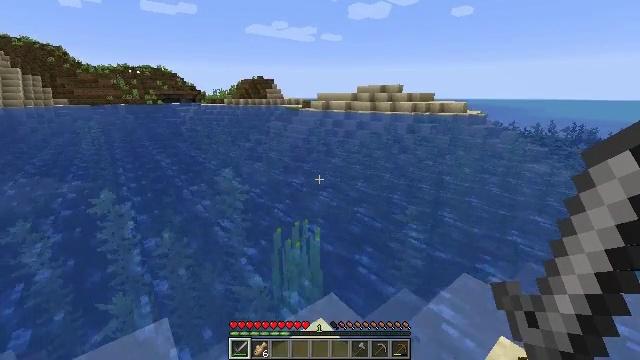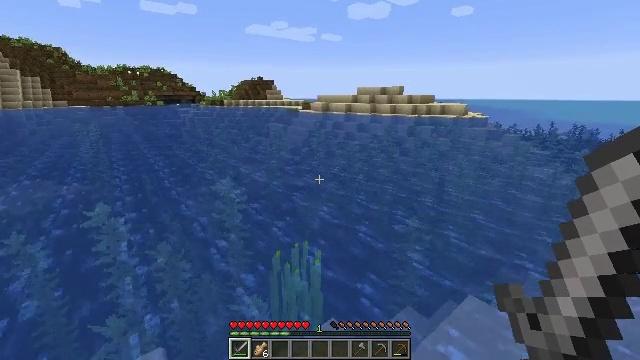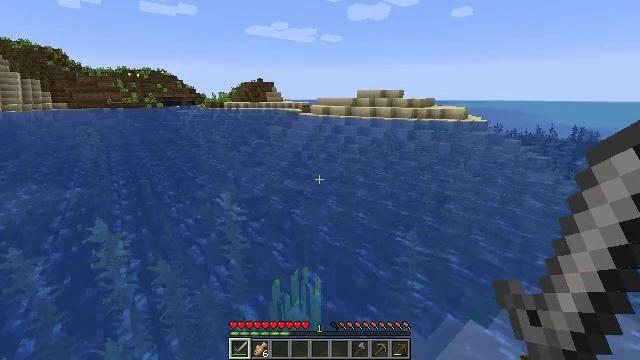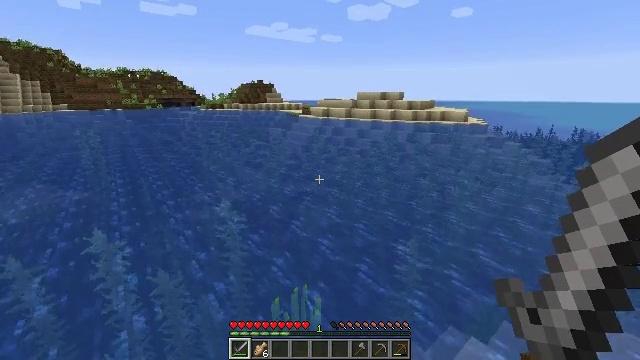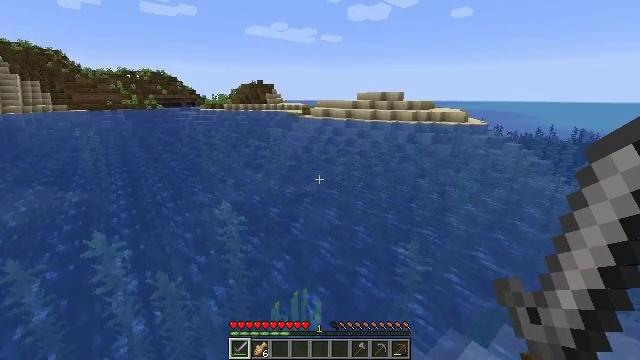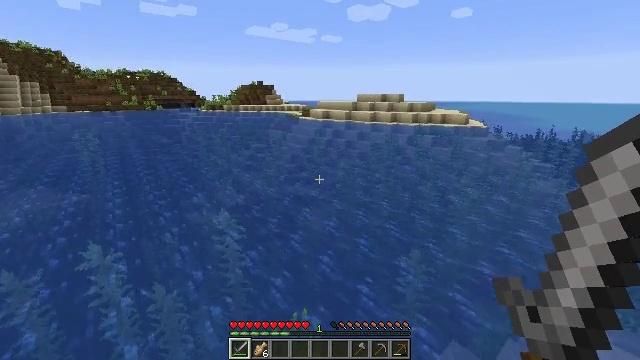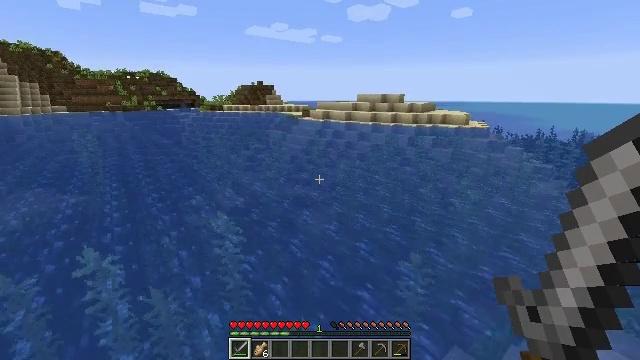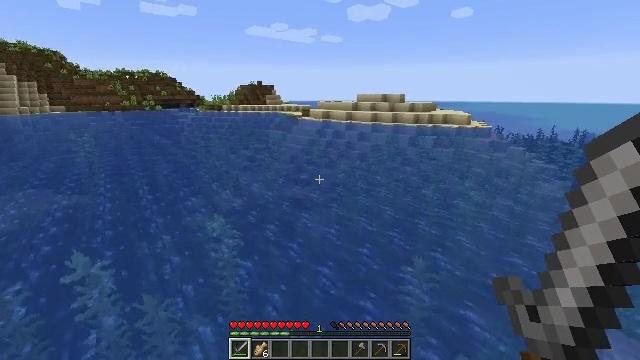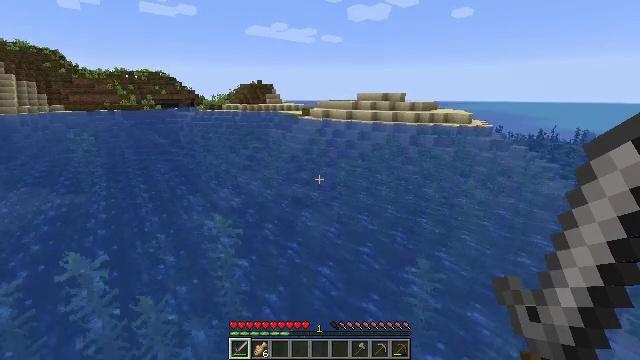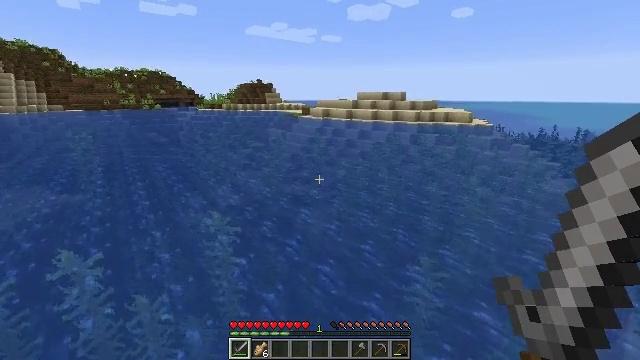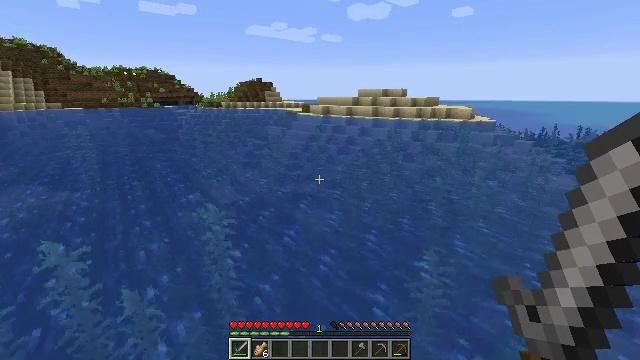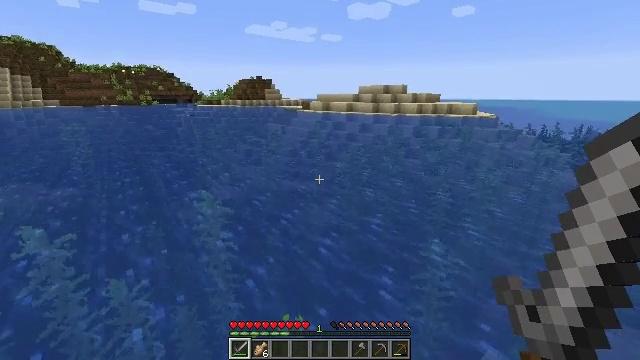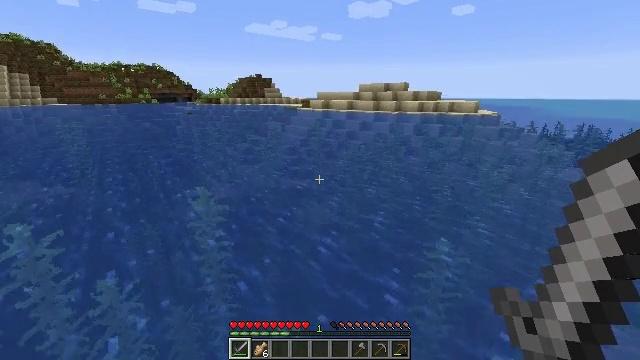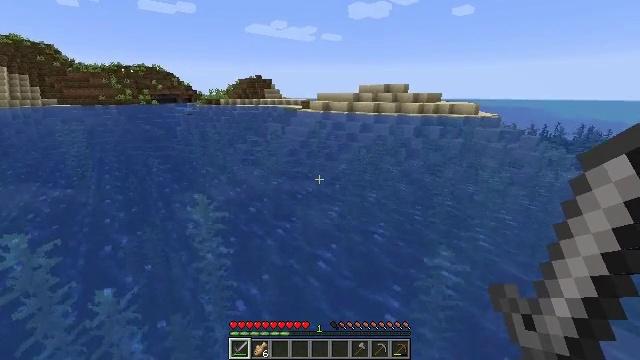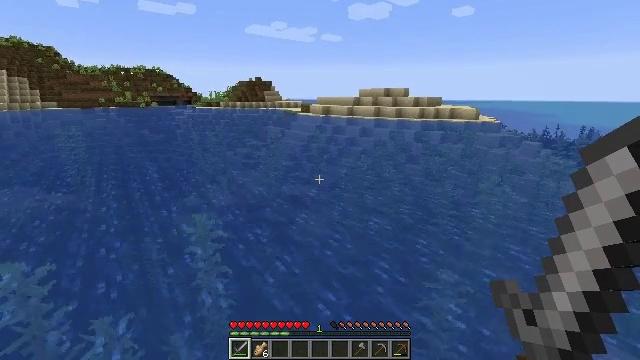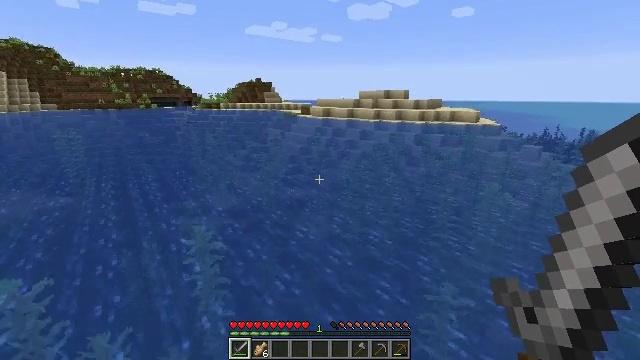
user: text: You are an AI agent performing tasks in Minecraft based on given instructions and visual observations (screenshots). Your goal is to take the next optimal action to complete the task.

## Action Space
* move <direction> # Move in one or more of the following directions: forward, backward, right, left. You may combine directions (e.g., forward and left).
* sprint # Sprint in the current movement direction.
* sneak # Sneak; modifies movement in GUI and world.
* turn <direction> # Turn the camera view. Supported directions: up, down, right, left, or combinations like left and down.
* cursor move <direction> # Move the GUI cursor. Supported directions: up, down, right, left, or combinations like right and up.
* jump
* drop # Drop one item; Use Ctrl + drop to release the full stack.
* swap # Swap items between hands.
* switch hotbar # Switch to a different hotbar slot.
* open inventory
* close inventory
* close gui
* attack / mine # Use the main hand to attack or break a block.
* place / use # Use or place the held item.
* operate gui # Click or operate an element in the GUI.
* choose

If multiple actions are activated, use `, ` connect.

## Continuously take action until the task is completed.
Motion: motion action
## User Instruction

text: Kill the cod.
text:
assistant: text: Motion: move forward, jump
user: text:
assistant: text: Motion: move forward, jump
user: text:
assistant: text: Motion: move forward, jump
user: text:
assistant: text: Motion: move forward, jump
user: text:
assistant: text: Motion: move forward, jump
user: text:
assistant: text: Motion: move forward, jump
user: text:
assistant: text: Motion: move forward, jump
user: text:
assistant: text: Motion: move forward, jump
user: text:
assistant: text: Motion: move forward, jump
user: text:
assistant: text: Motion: move forward, jump
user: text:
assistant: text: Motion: move forward, jump
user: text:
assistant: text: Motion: move forward, jump
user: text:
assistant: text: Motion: move forward, jump
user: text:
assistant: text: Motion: move forward, jump
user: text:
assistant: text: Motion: move forward, jump
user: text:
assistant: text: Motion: move forward, jump
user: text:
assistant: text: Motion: move forward, jump
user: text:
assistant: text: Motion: move forward, jump
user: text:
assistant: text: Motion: move forward, jump
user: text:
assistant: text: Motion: move forward
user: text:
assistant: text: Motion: move forward
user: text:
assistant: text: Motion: move forward
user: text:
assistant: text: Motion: move forward
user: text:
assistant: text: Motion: move forward
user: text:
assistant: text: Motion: move forward
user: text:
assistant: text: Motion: move forward
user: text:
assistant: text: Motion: move forward
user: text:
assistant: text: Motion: move forward
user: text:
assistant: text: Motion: move forward
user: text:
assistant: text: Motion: move forward